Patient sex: M
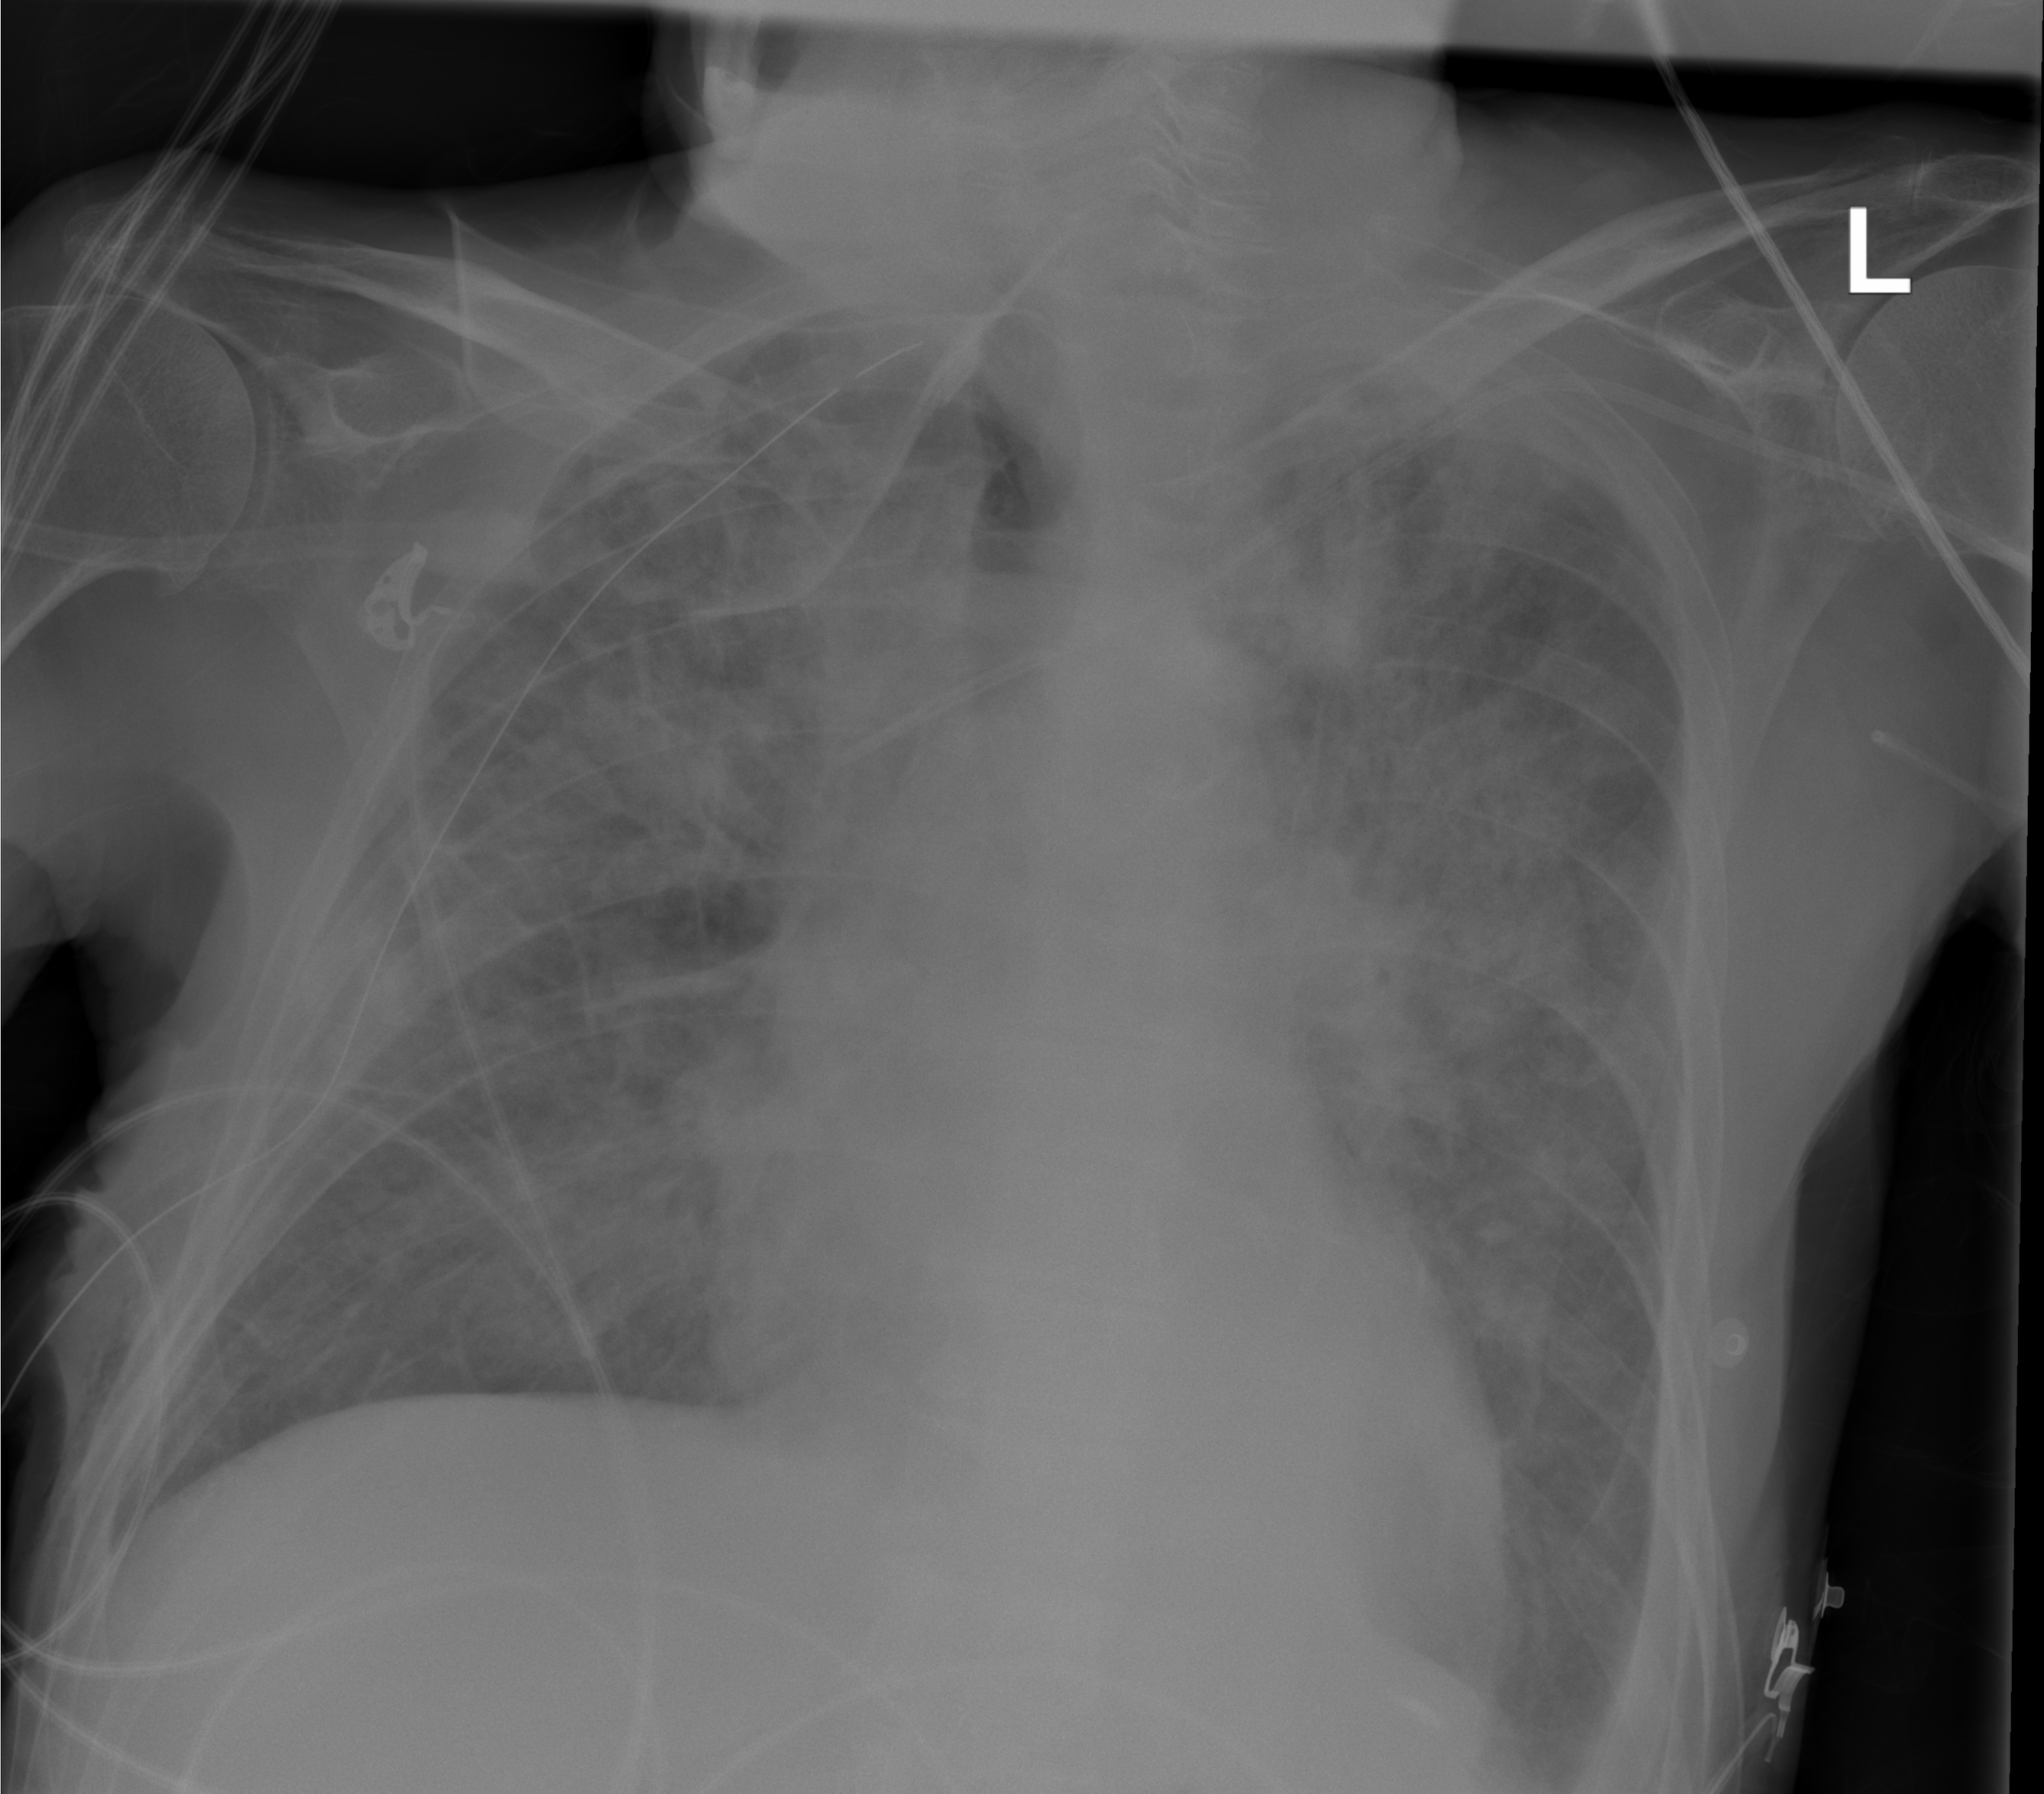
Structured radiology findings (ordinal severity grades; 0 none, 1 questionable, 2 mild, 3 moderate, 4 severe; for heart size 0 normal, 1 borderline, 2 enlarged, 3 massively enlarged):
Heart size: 0
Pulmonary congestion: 2
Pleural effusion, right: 0
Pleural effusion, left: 2
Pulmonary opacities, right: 0
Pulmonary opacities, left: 3
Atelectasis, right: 0
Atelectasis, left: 2